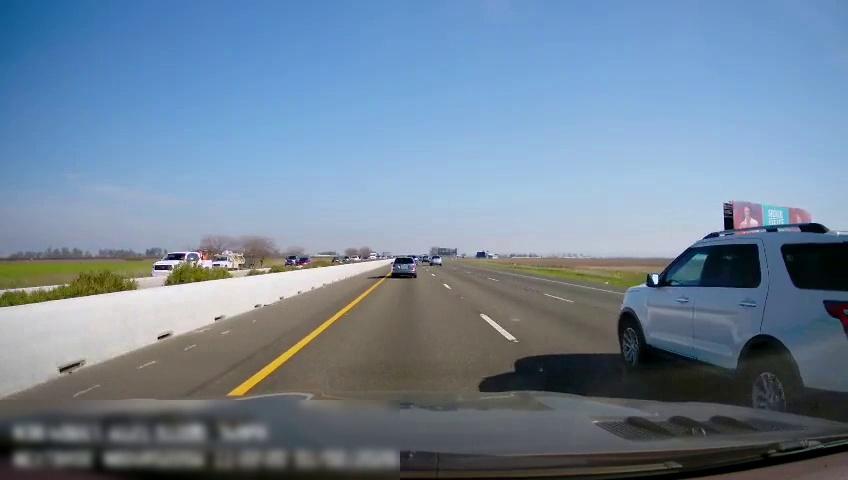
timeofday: Day
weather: Sunny
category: Drivable Space
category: Vehicles | SUV
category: Vehicles | Car
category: Vehicles | Car
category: Vehicles | Car
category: Vehicles | Truck
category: Vehicles | Car
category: Vehicles | Car
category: Vehicles | Truck
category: Vehicles | SUV
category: Lanes | Current Lane
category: Lanes | Alternate Lane
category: Lanes | Current Lane
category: Lanes | Alternate Lane
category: Lanes | Alternate Lane